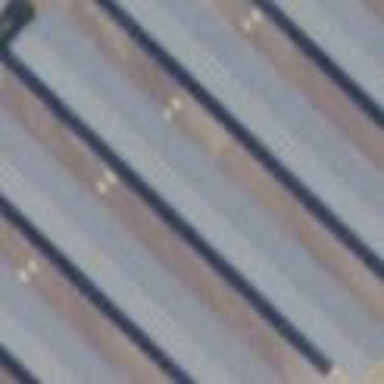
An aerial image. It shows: Solar photovoltaic panel generator on roof of building.